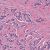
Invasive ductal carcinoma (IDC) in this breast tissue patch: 1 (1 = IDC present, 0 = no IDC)